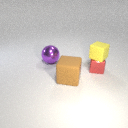
small yellow rubber cube above small red metal cube